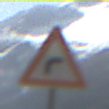
Verkehrszeichen: KurveRechts
Umgebung: Outdoor, Nature
Tageszeit: Midday
Wetter: PartlyCloudy
Licht: Natural
Jahreszeit: NotSpecified
Kontrast: HighContrast